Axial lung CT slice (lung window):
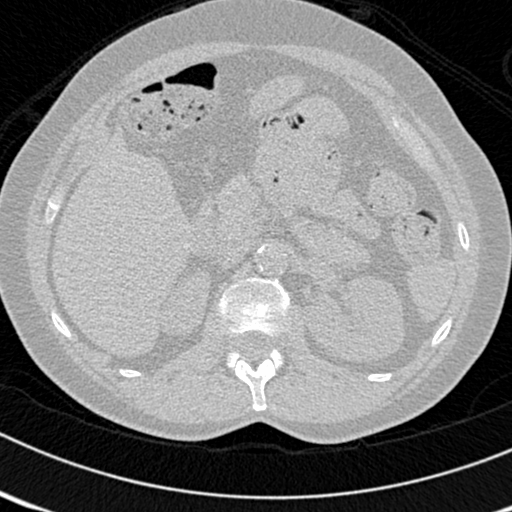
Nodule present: no